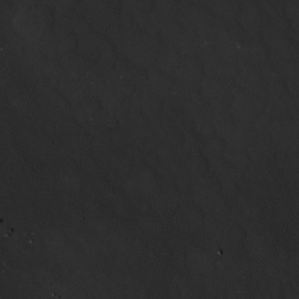
Label: non_frost